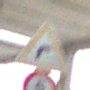
Verkehrszeichen: KurveRechts
Zusatzzeichen unten: Geschwindigkeit5
Umgebung: Roofed, Suburban
Tageszeit: MorningAfternoon
Wetter: PartlyCloudy
Licht: Natural
Jahreszeit: Winter
Kontrast: LowContrast